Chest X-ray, PA view. Patient: 58 years old, sex M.
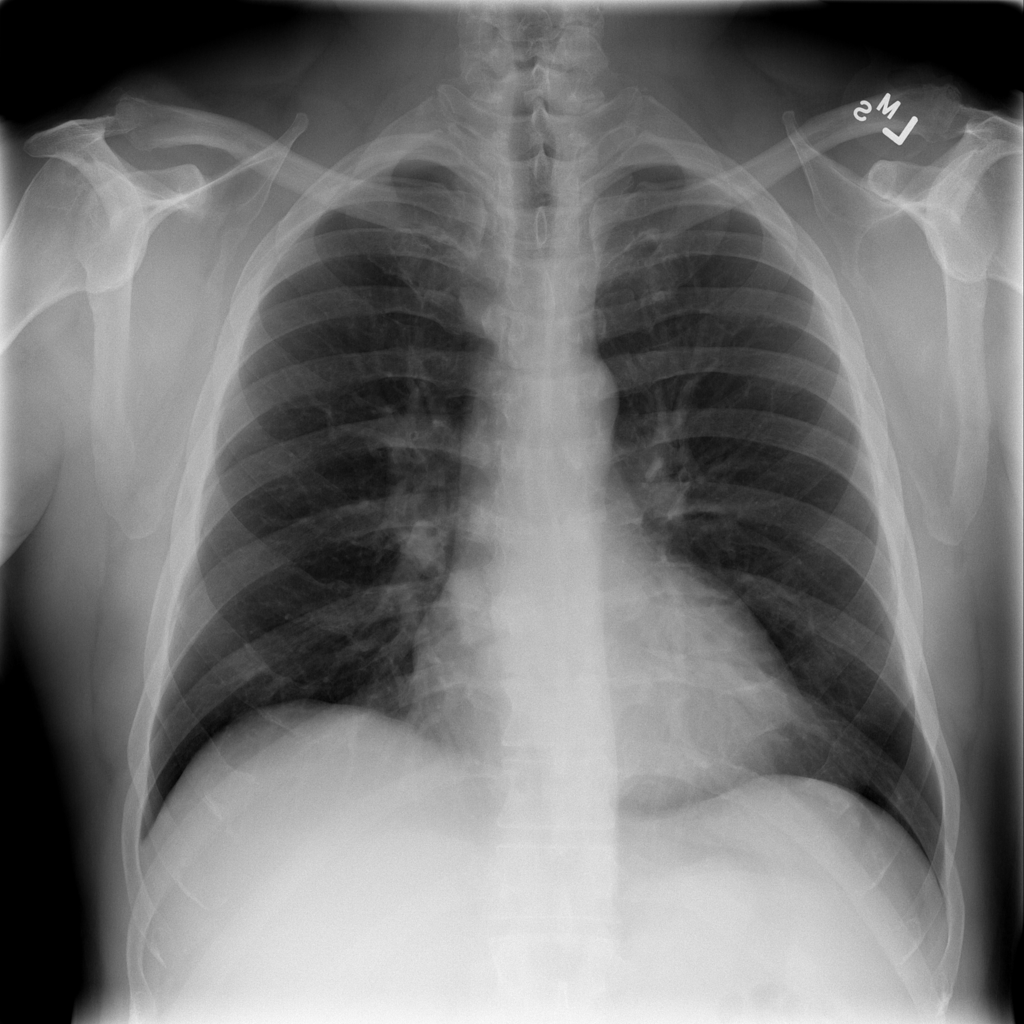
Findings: No Finding